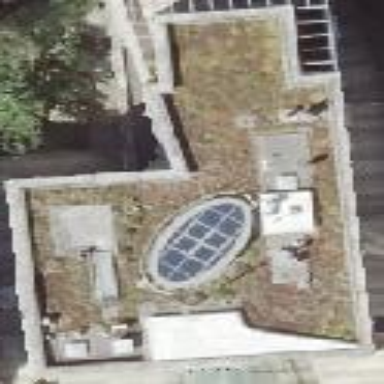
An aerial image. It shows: Flat roof forming part of building.